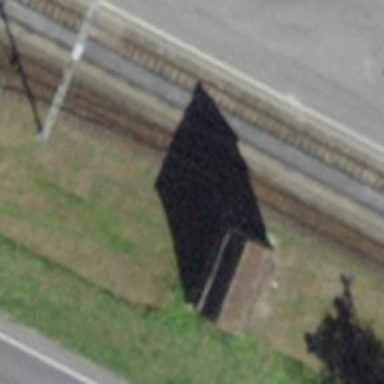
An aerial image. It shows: Railway switch.